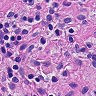
Metastatic tissue present: no